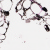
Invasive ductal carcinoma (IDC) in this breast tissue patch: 0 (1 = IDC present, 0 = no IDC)